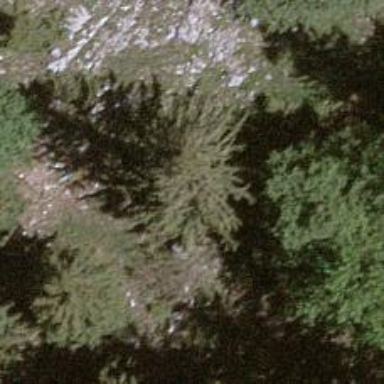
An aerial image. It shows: Single tag "natural: tree."